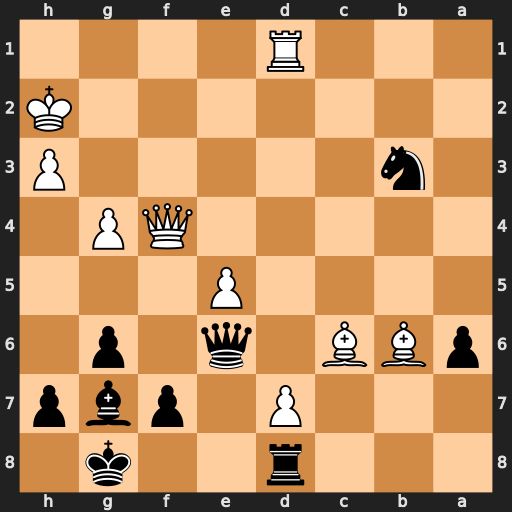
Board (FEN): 3r2k1/3P1pbp/pBB1q1p1/4P3/5QP1/1n5P/7K/3R4
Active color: b
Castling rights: -
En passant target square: -
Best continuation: Bxe5 Qxe5 Qxe5+